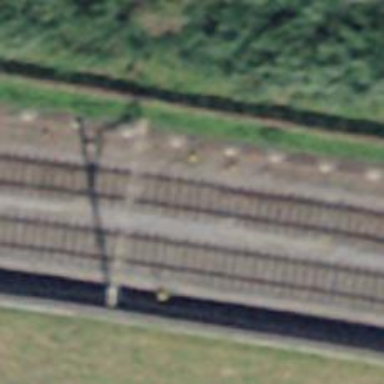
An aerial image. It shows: Railway switch.